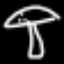
Label: mushroom